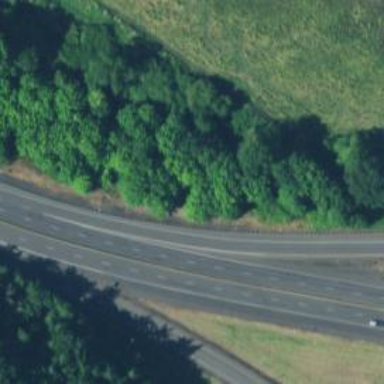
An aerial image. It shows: Trunk link highway with asphalt surface.